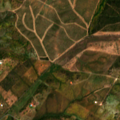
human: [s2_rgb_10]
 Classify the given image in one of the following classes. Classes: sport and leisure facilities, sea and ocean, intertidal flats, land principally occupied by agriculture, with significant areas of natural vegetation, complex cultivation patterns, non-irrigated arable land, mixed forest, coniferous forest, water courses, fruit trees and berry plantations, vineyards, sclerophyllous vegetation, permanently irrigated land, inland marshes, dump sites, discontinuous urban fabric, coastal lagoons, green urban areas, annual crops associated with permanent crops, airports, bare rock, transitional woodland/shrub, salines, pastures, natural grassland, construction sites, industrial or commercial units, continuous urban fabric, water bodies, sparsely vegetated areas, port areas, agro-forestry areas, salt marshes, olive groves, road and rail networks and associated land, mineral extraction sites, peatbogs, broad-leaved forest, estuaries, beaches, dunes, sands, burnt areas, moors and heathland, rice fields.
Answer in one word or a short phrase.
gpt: continuous urban fabric